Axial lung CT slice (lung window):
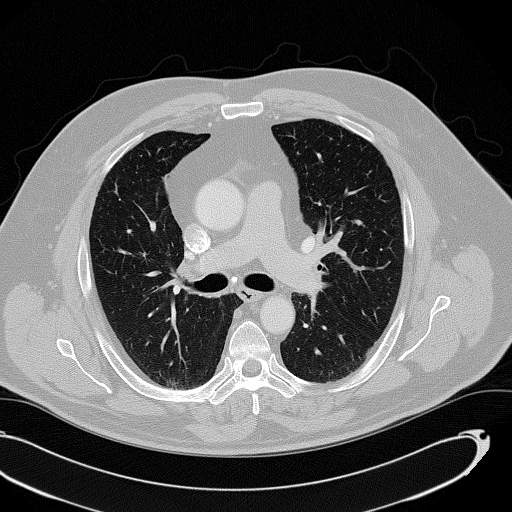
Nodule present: no